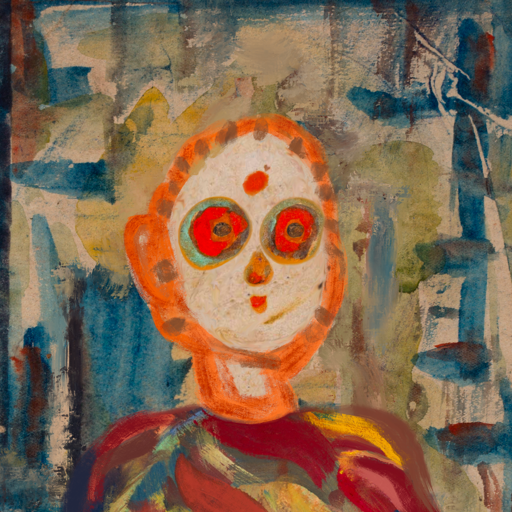
Background: Orphan, Head And Neck Front: Rupkatha, Face Front: Sisters, Bust: Mother_And_Son_Son, Hair Front: Blank, Head Accessory: Blank, Second Necklace: Blank, Necklace: Blank, Baby: Blank